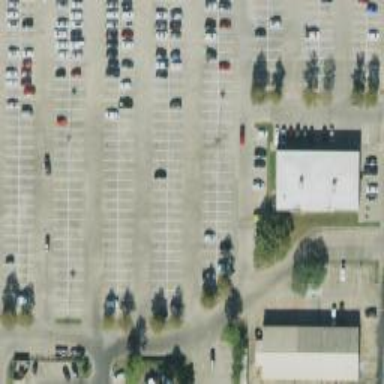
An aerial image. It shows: Parking space.